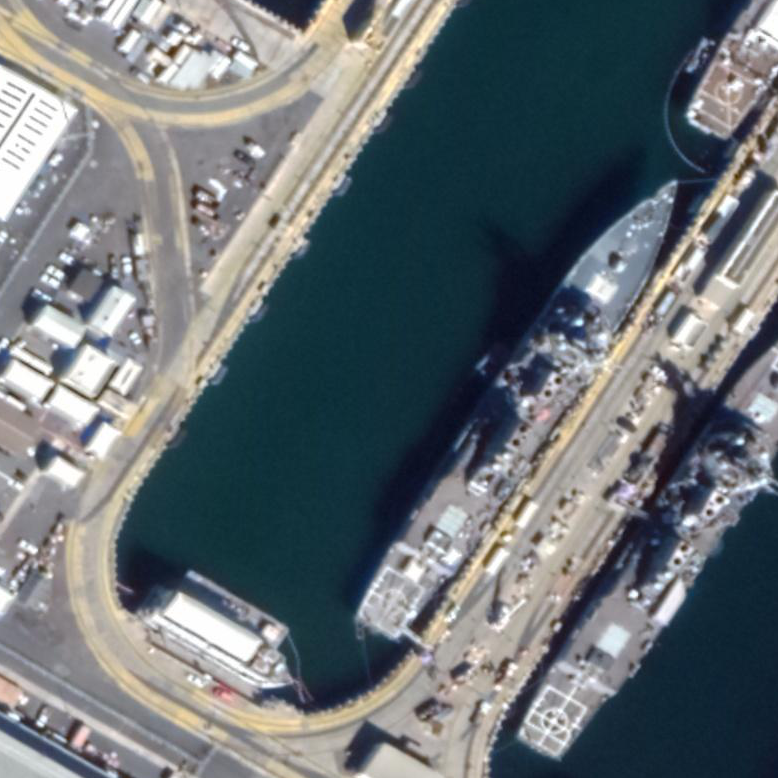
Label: destroyer